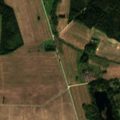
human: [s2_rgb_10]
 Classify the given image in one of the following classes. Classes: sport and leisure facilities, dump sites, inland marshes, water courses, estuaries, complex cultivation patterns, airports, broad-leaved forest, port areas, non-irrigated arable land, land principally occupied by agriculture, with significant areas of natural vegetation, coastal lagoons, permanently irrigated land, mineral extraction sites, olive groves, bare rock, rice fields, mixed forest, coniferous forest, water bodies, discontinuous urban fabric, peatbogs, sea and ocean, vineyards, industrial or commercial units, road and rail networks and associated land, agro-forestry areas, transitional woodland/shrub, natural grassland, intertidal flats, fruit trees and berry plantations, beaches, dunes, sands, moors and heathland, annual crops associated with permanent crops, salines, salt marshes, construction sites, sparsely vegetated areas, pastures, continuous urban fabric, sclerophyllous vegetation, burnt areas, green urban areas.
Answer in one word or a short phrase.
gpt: non-irrigated arable land, land principally occupied by agriculture, with significant areas of natural vegetation, broad-leaved forest, mixed forest